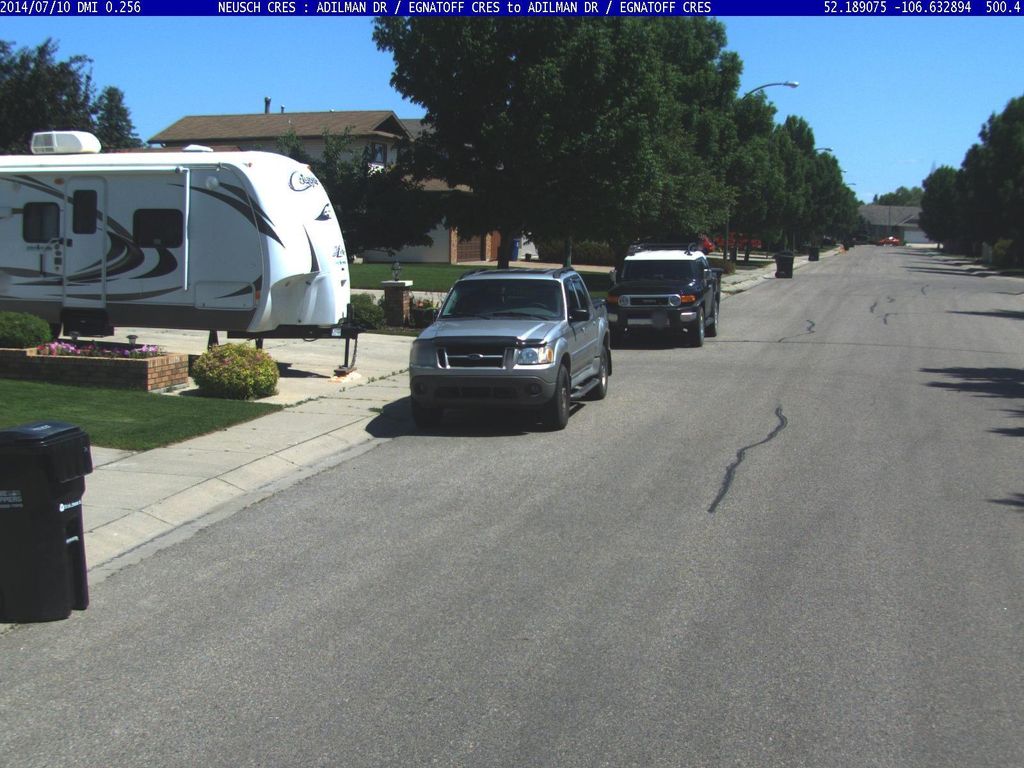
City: saskatoon